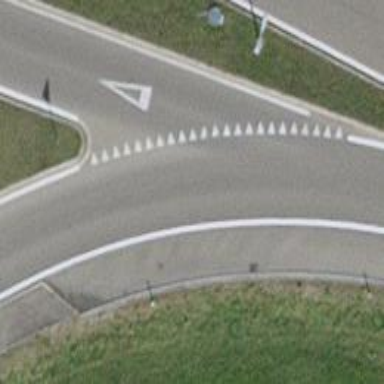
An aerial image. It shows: Road with "give way" sign.